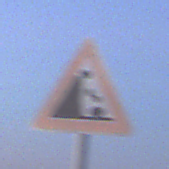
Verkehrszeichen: SteinschlagLinks
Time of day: SunriseSunset
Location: Outdoor (Nature)
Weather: Clear
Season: NotSpecified
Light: Natural